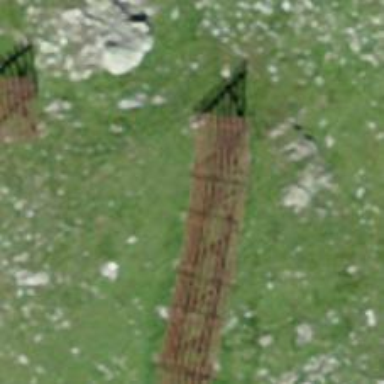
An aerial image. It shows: Snow fence that is man-made.